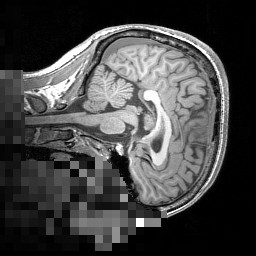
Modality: T1w
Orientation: sagittal
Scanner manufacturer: siemens
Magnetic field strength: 3 T
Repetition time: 1.5 s
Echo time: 0.00291 s